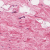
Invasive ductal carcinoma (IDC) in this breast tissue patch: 0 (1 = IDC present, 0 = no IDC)